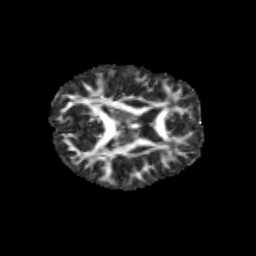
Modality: FA
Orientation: axial
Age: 11
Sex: female
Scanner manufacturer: siemens
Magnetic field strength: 3 T
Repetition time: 3.8 s
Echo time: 0.07 s